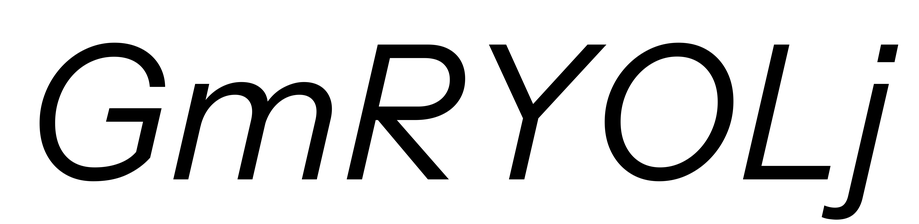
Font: InstrumentSans-Italic_Italic